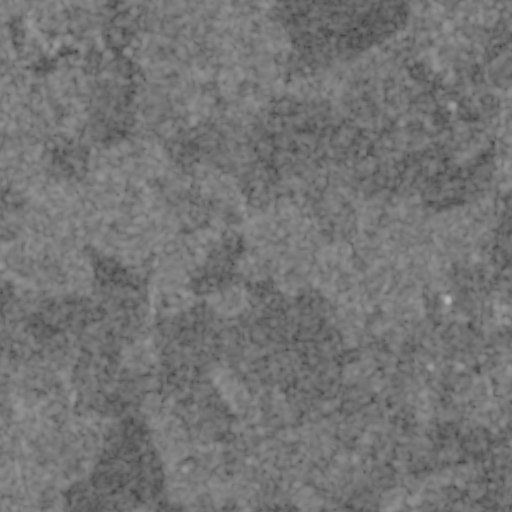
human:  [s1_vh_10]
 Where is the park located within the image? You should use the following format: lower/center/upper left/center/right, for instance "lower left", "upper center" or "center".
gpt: The park is located in the center right of the image.
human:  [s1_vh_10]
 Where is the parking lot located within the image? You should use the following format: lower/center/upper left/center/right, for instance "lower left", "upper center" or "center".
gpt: The parking lot is located in the lower right of the image.
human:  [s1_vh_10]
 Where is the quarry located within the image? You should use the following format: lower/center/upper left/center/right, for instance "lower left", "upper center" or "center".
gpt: The quarry is located in the upper left of the image.
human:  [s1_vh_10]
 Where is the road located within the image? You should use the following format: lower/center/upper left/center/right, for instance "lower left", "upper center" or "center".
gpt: There is no road in the image.

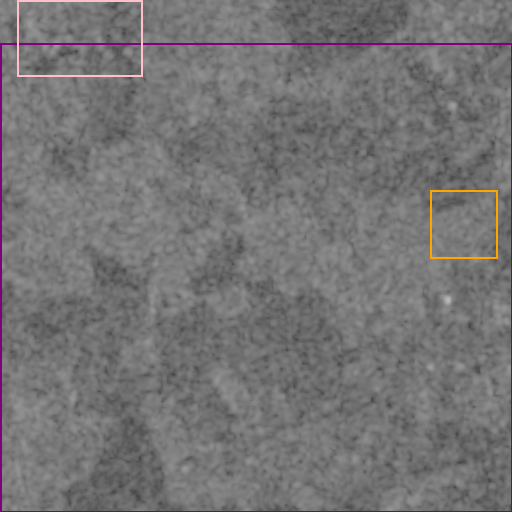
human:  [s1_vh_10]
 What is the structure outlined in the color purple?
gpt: The structure outlined in purple is a crop field.
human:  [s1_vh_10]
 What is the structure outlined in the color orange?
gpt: The structure outlined in orange is a park.
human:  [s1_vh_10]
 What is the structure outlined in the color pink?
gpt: The structure outlined in pink is a quarry.
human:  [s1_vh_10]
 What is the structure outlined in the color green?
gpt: There is no green outline.